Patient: sex M, age 52
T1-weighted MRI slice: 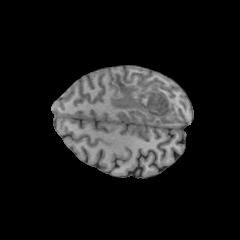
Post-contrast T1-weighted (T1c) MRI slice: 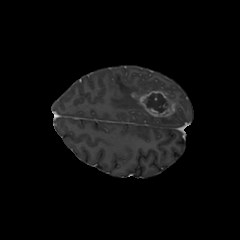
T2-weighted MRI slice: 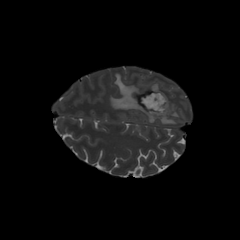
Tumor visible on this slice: yes
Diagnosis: Glioblastoma, IDH-wildtype
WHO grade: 4